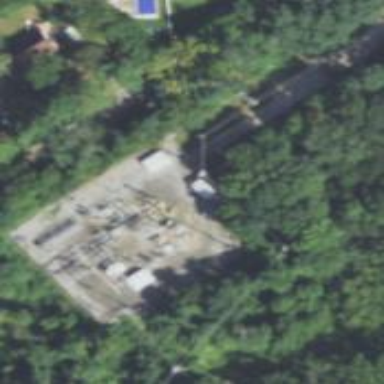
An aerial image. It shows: Outdoor distribution power substation.